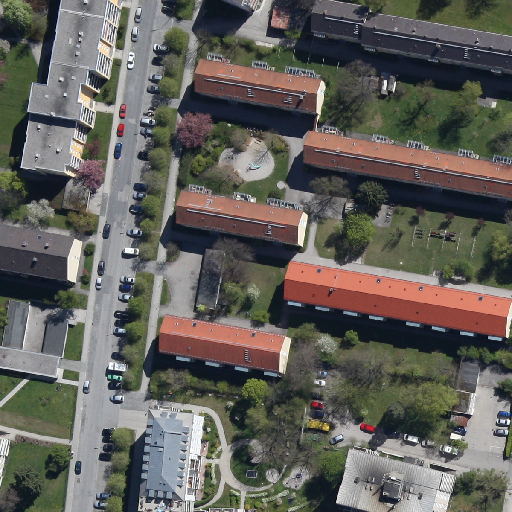
Referring expression: impervious surface